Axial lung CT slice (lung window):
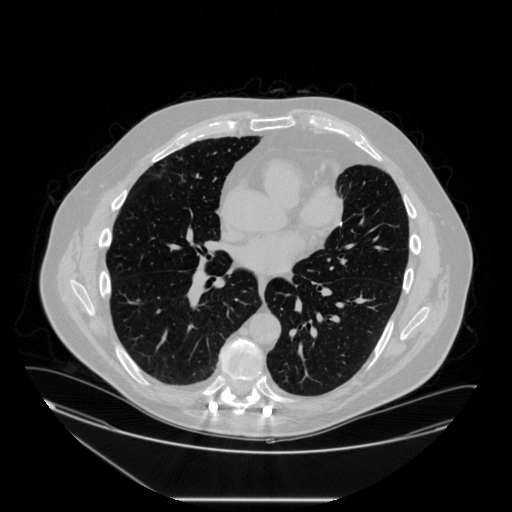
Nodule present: no